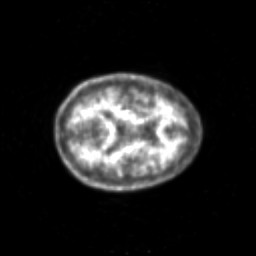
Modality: PET
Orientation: axial
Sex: female
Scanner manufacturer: siemens